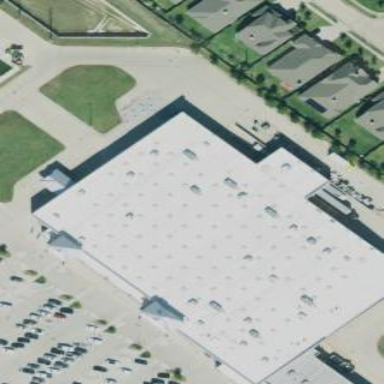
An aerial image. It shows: Flat roofed retail building that is supermarket.